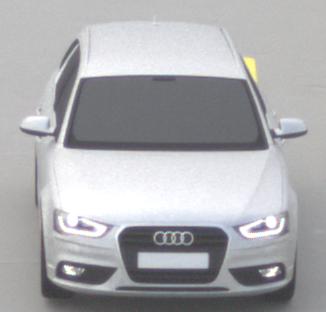
Make: Audi
Model: A4 Avant 1.8 TFSI
Detailed model: A4 (B8) Avant
Model produced from: 2012/02
Model produced until: 2015/04
Doors: 5
Color: white
Road condition: dry road
Daytime: midday
Contrast: low contrast